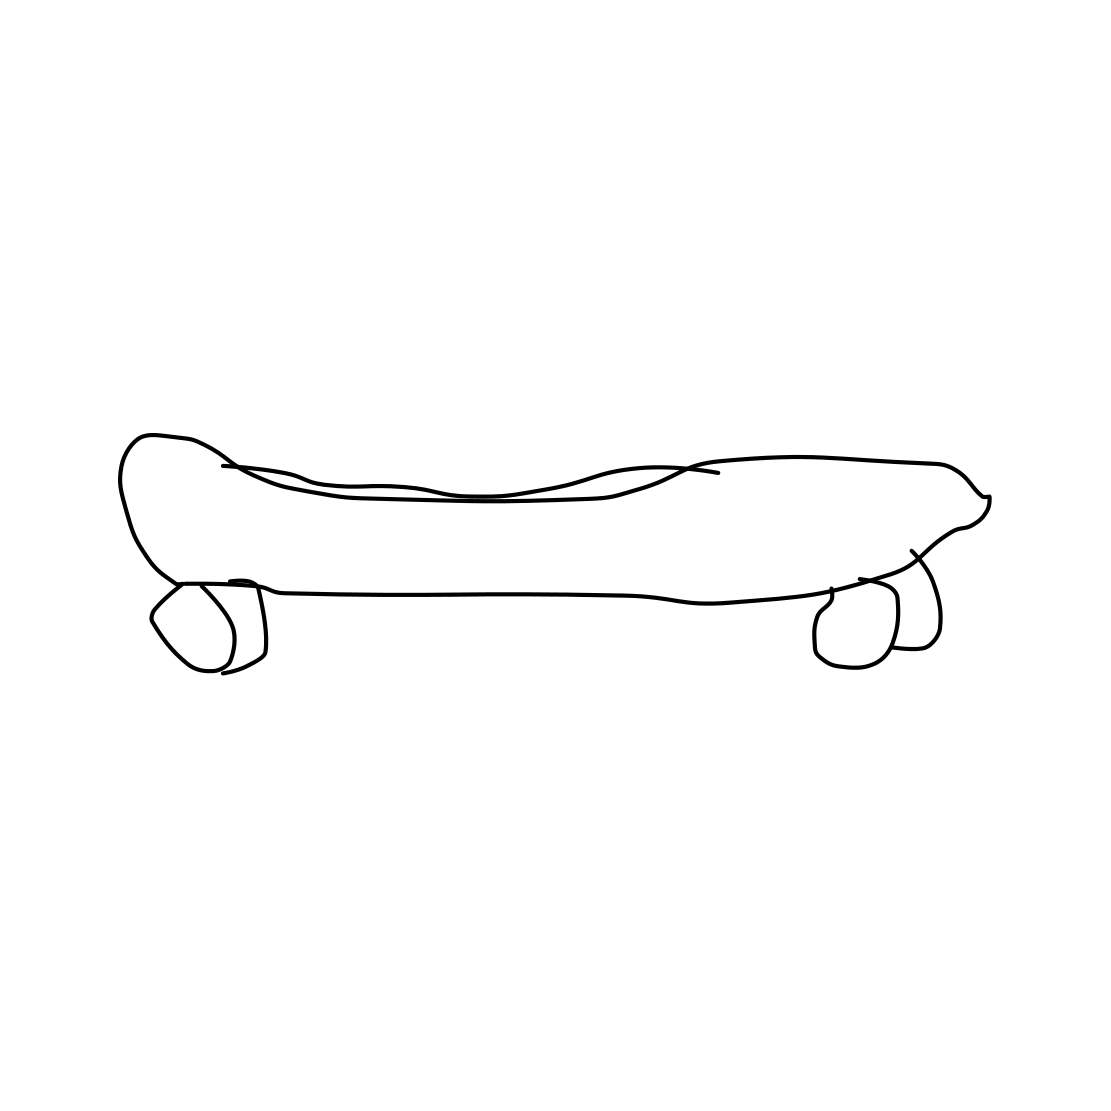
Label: skateboard